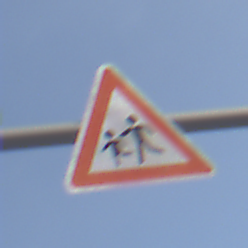
Verkehrszeichen: KinderRechts
Umgebung: Outdoor, Nature
Tageszeit: Midday
Wetter: PartlyCloudy
Licht: Natural
Jahreszeit: NotSpecified
Kontrast: HighContrast